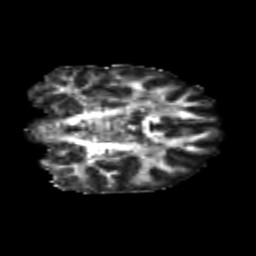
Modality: FA
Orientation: coronal
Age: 25
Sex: male
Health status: healthy
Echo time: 0.074 s